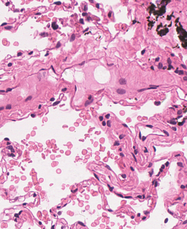
Tumor epithelial tissue: no
Tumor-associated stroma tissue: no
Normal tissue: yes